七年级 · 度量几何学
(2022-福建厦门外国语学校初一期末) 如图, 是某企业甲、乙两位员工的能力测试结果的网状图,以 $O$ 为圆心的五个同心圆分别代表能力水平的五个等级由低到高分别赋分 1 至 5 分, 由原点出发的五条线段分别指向能力水平的五个维度, 网状图能够更加直观的描述测试者的优势和不足, 观察图形,有以下几个推断:

(1)甲和乙的动手操作能力都很强; (2)缺少探索学习的能力是甲自身的不足;

(3)与甲相比乙需要加强与他人的沟通合作能力; (4)乙的综合评分比甲要高. 其中合理的是 ( )
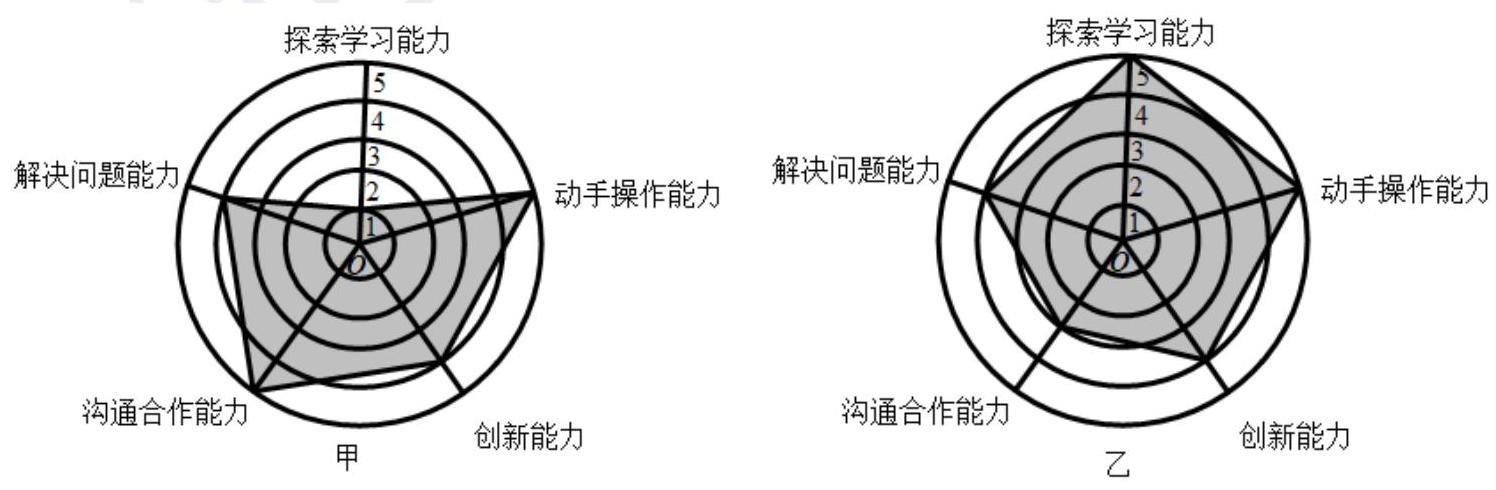
A. (1)(3)
B. (2) (4)
C. (1)(2)(3)
D. (1)(2)(3)(4)
答案: D
解析: D

【分析】根据甲、乙两位员工的能力测试结果的网状图一一判断即可得到答案;

【解析】因为甲、乙两位员工的动手操作能力均是 5 分，故甲乙两人的动手操作能力都很强, 故(1)正确; 因为甲的探索学习的能力是 1 分，故缺少探索学习的能力是甲自身的不足，故(2)正确：甲的与他人的沟通合作能力是 5 分, 乙的与他人的沟通合作能力是 3 分, 故与甲相比乙需要加强与他人的沟通合作能力, 故(3)正确;

乙的综合评分是: $3+4+4+5+5=22$ 分, 甲的综合评分是: $1+4+4+5+5=19$ 分, 故乙的综合评分比甲要高,故(4)正确；故选:D;

【点睛】本题主要考查图象信息题, 能从图象上获取相关的信息是解题的关键,